Question:
I would like to check if two polygons (number of vectors unclear) have the same shape. Without rotations this is easy, but how do I do this with rotated polygons? I need to know the rotation angle, too.
'''
boolean polygonsHaveSameShape(PVector[] polygon1, PVector[] polygon2){
...
}
float getRotationAngle(PVector[] polygon1, PVector[] polygon2){
...
}
'''
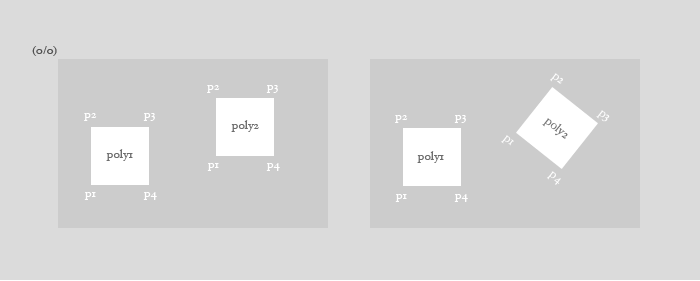
Answer: With a small number of vertices it might be worth checking the distances between each vertex and the others.
In your square example dist(p1,p2), dist(p1,p3), dist(p1,p4), dist(p2,p3), dist(p2,p4) and dist(p3,p4). These values will exist for each polygon. There will be a point that has the same distance set as p1, and as p2, and so on.
Once you have a vertex in one polygon where all the distances connected to it are the same as those in the second polygon then you can use one of those lines to determine the angle of rotation.
Hope that made sense.